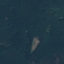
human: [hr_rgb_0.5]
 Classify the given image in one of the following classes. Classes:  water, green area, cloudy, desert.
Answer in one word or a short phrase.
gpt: green area